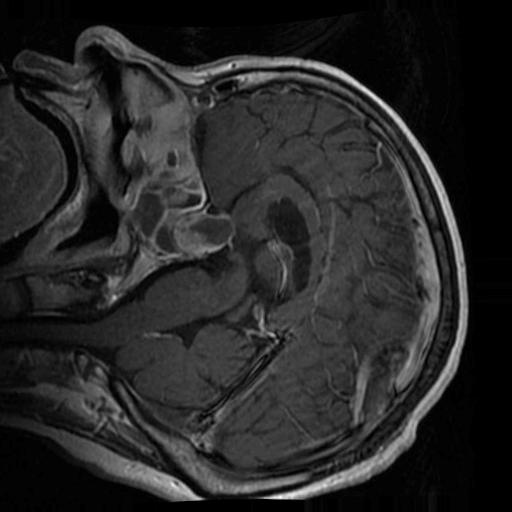
Label: brain_tumor